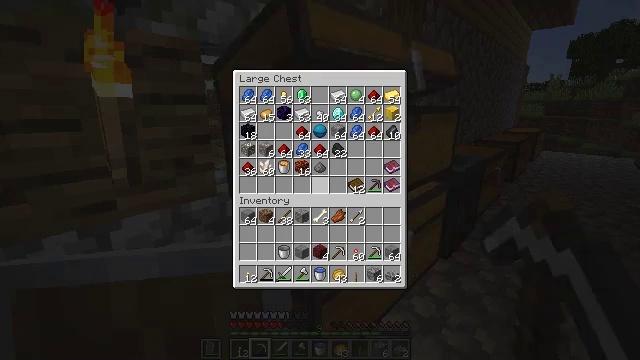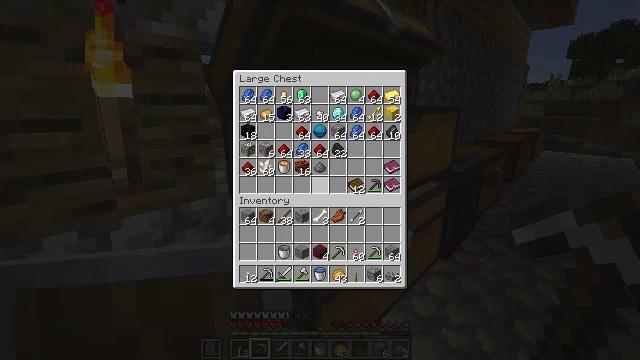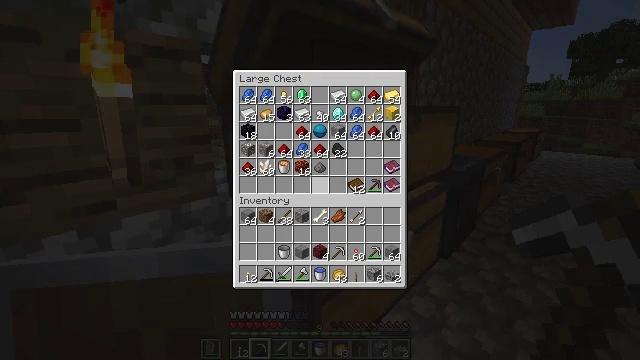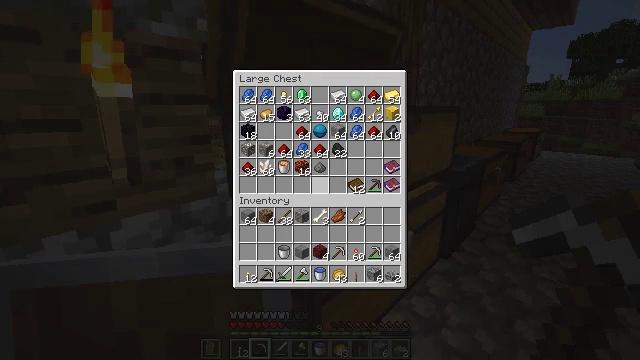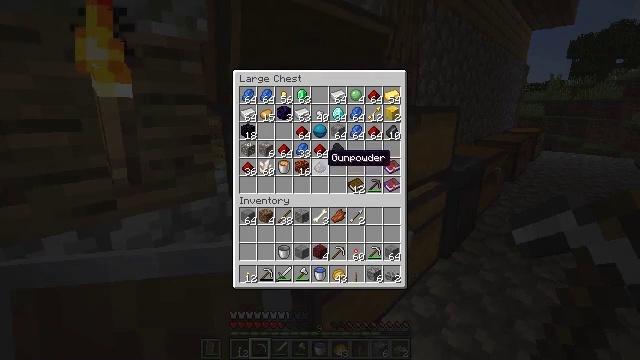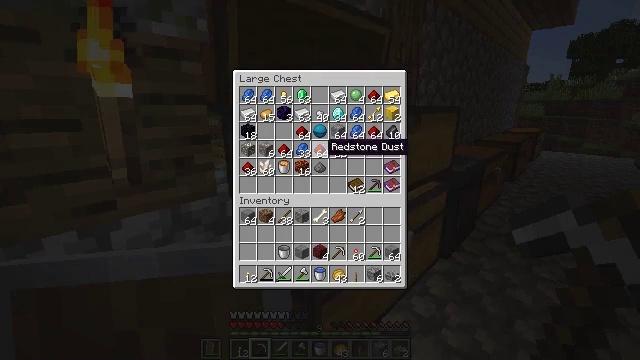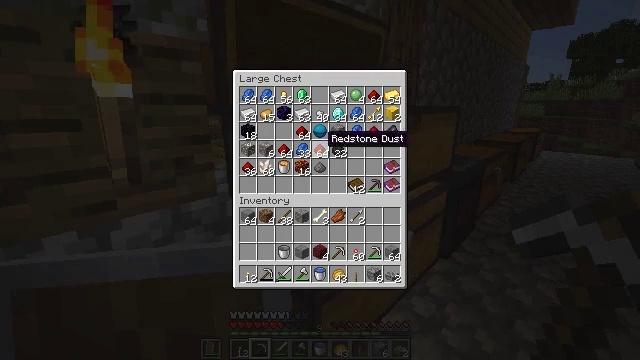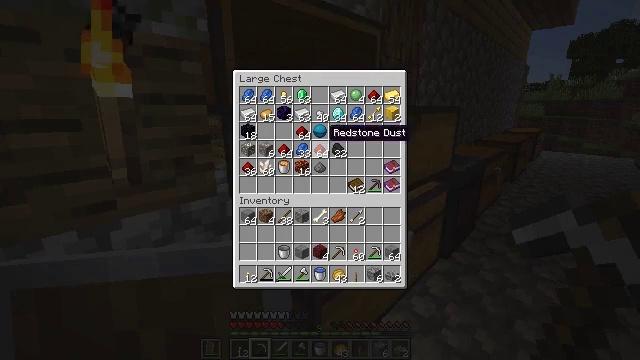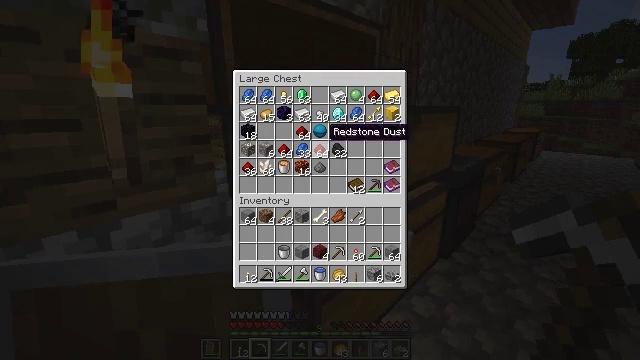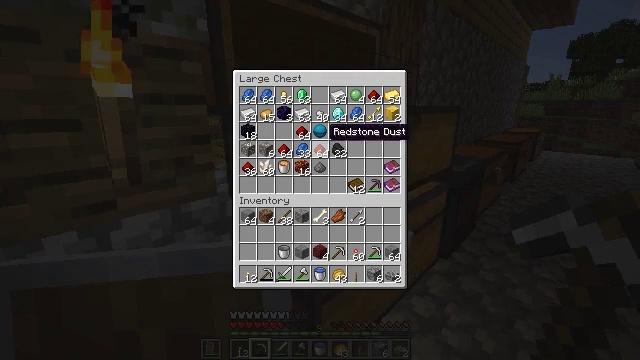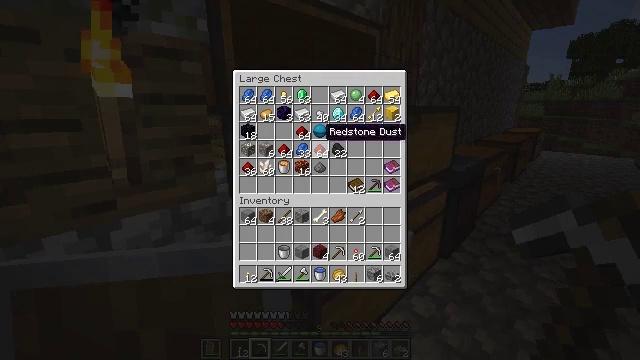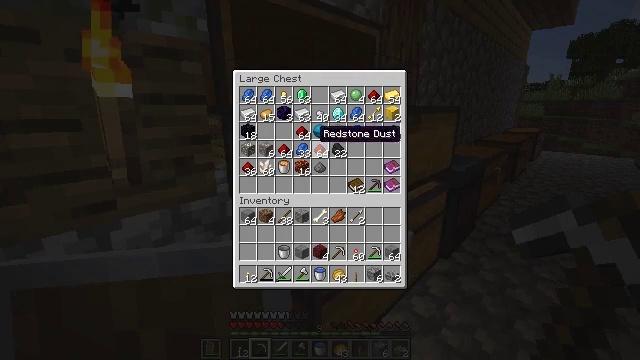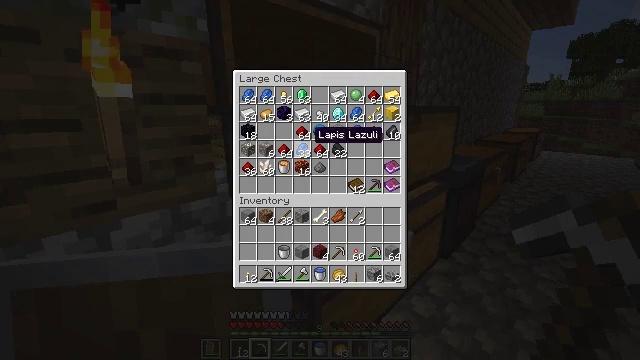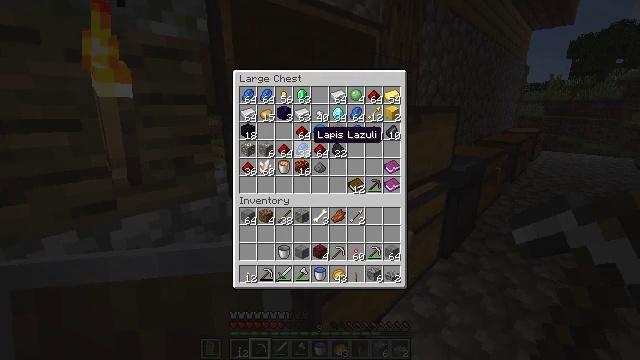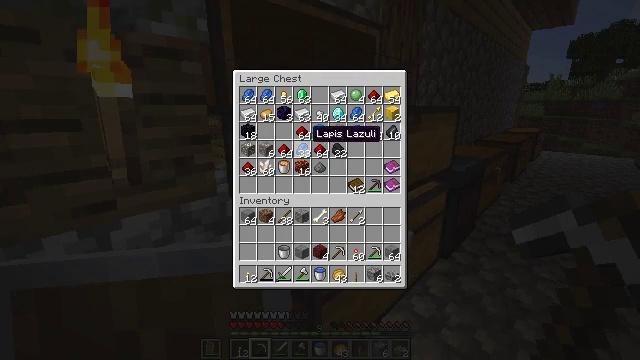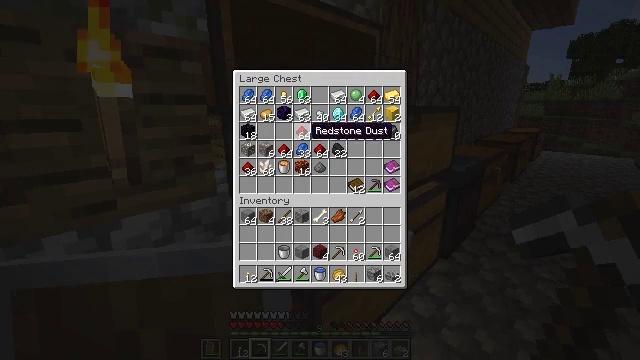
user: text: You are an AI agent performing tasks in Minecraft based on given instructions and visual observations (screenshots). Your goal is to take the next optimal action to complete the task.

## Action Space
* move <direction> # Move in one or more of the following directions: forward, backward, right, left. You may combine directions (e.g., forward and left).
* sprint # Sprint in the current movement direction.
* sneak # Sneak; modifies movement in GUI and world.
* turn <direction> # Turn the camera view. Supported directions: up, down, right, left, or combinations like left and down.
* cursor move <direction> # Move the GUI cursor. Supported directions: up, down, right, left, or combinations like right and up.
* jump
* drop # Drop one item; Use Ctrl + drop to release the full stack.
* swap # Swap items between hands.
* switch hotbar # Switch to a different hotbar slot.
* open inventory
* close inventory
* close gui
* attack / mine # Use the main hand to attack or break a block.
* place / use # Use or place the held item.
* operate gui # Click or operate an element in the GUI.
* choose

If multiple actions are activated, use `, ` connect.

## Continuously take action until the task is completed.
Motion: motion action
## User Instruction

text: Craft a repeater in the crafting table.
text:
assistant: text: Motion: no_op
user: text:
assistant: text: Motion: no_op
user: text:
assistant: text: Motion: no_op
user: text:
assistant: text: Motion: turn up
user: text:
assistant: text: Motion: turn up
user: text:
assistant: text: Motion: turn up
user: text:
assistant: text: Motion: no_op
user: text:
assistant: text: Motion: no_op
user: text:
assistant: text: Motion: sneak
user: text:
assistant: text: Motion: sneak
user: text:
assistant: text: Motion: sneak
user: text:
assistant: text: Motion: sneak
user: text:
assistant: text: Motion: sneak
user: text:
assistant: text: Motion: sneak
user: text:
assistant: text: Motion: sneak
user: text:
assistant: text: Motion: sneak
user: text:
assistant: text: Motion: sneak
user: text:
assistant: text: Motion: sneak
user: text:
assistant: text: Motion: sneak
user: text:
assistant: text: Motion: sneak
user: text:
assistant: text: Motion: sneak
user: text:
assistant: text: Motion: sneak
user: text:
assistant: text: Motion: sneak, use / place
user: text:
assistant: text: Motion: sneak, use / place
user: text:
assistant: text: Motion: sneak
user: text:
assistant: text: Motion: sneak
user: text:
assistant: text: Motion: sneak
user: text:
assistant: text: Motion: open inventory
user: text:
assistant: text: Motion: open inventory
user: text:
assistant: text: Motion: open inventory